Question: I'm trying to create a table where each item contains a pair of rows, like this:

Ideally, the font of the top row would be different (rather than just bolded.)
My solution is to subclass QItemDelegate and overload 'paint' and 'sizeHint.' The above diagram show 'paint' working properly, but I haven't been able to figure out 'sizeHint'. Here's what I tried (just doing elements with a single row for now):
'''
def sizeHint(self, option, index):
index_data = index.data(Qt.SizeHintRole)
if index_data is None:
return QSize()
size = QItemDelegate.textRectangle(None,
textLayoutBounds(option),
option.font, str(index_data))
return size
'''
Unfortunately, with PyQt, the protected member function 'textRectangle' (called by the default sizeHint) is inaccessible. What's the correct way to do this?
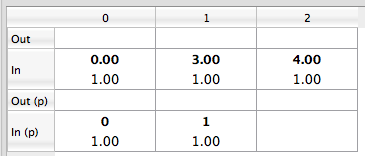
Answer: I don't have a complete solution to your question. However, for computing text rectangles you could take a look at <URL>.